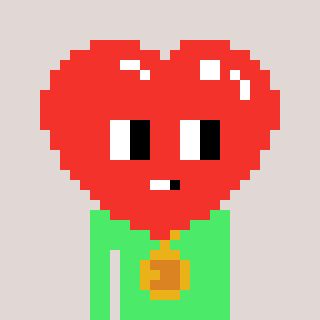
a pixel art character with square red glasses, a heart-shaped head and a teal-colored body on a warm background